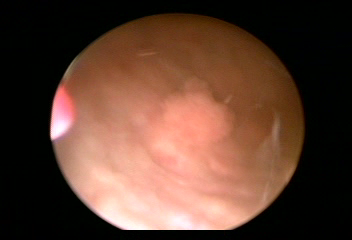
Modality: WLC
Class: Malignant
Subclass: HighGradePapillary
Lesion: L1
Stage: Ta
Morphology: Papillary
Bladder cancer association: Yes
Annotated structures: Tumor